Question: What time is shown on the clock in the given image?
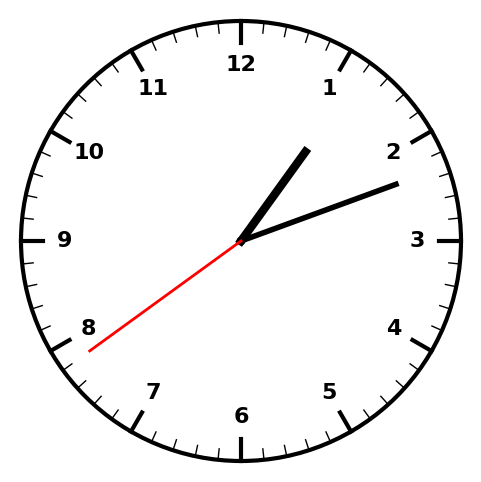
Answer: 01:11:39